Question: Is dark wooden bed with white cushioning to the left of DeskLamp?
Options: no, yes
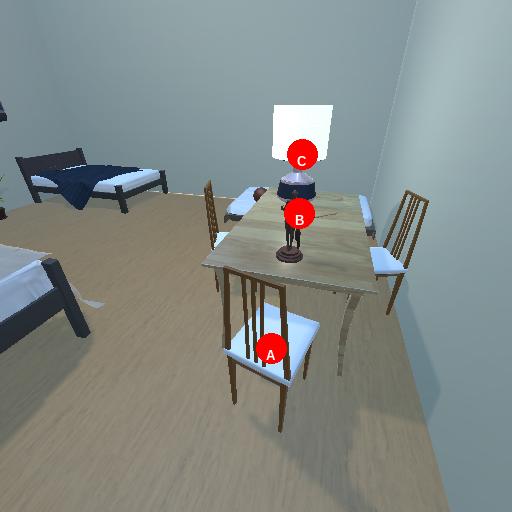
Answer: no